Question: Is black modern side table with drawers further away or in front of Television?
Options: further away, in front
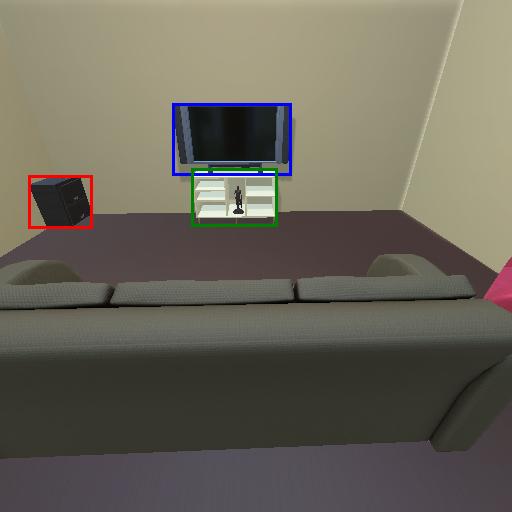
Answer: further away